Aerial crown-view tile of a tropical tree (Barro Colorado Island, Panama), acquired 20240611:
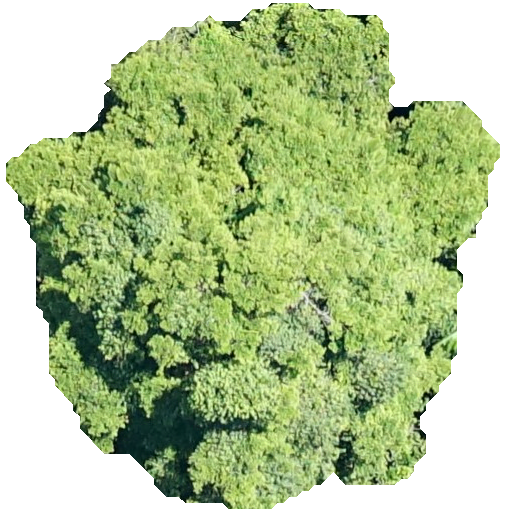
Species: Tabernaemontana arborea
GBIF accepted scientific name: Tabernaemontana arborea
Crown area: 276.352 m²